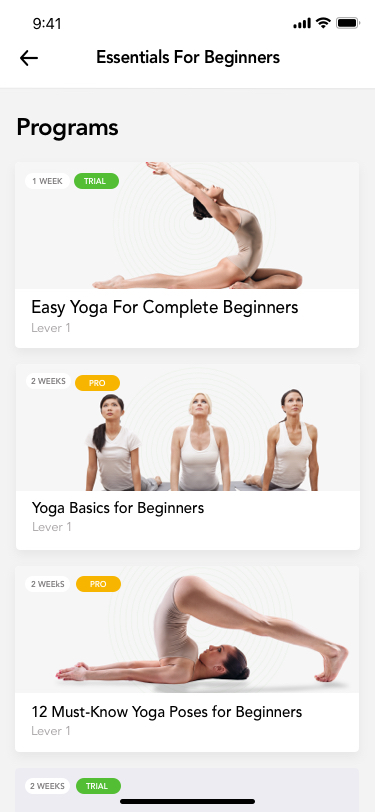
Text in this UI design:
2 WEEKS
TRIAL
Easy Yoga For Complete Beginners
Lever 1
1 WEEK
TRIAL
Yoga Basics for Beginners
Lever 1
2 WEEKS
PRO
12 Must-Know Yoga Poses for Beginners
Lever 1
2 WEEkS
PRO
Essentials For Beginners
Programs